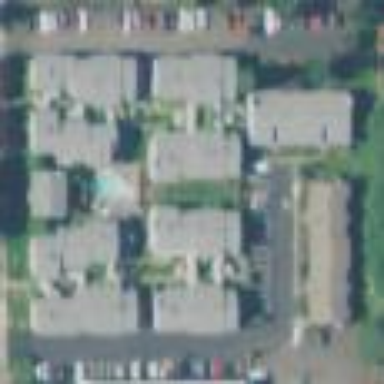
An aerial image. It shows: Residential area with apartments.